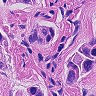
Metastatic tissue present: yes